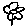
Label: flower